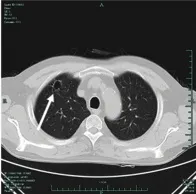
Chest computed tomography (CT) findings showing evidence of a tumor response. Chest CT images showed a tumor response prior to and after the patient received icotinib. (F) Imaging results on August 7, 2012, following five months of treatment with icotinib. The patient met the Response Evaluation Criteria in Solid Tumors (RECIST) for a partial response. The arrows indicate the tumor site.
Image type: radiology (ct)